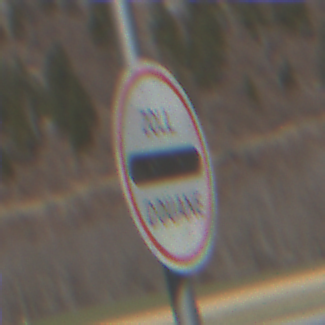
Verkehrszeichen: Zollstelle
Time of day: MorningAfternoon
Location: Outdoor (Nature)
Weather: PartlyCloudy
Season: NotSpecified
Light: Natural